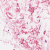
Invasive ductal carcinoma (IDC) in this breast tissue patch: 0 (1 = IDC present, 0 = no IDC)